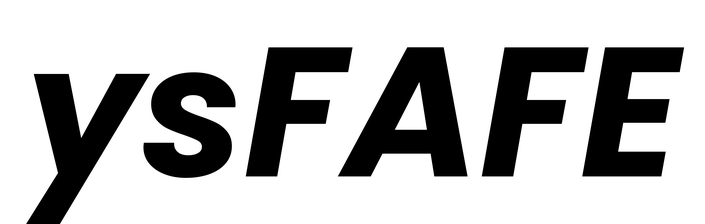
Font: Poppins-BoldItalic